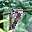
Label: 7